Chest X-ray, AP view. Patient: 49 years old, sex M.
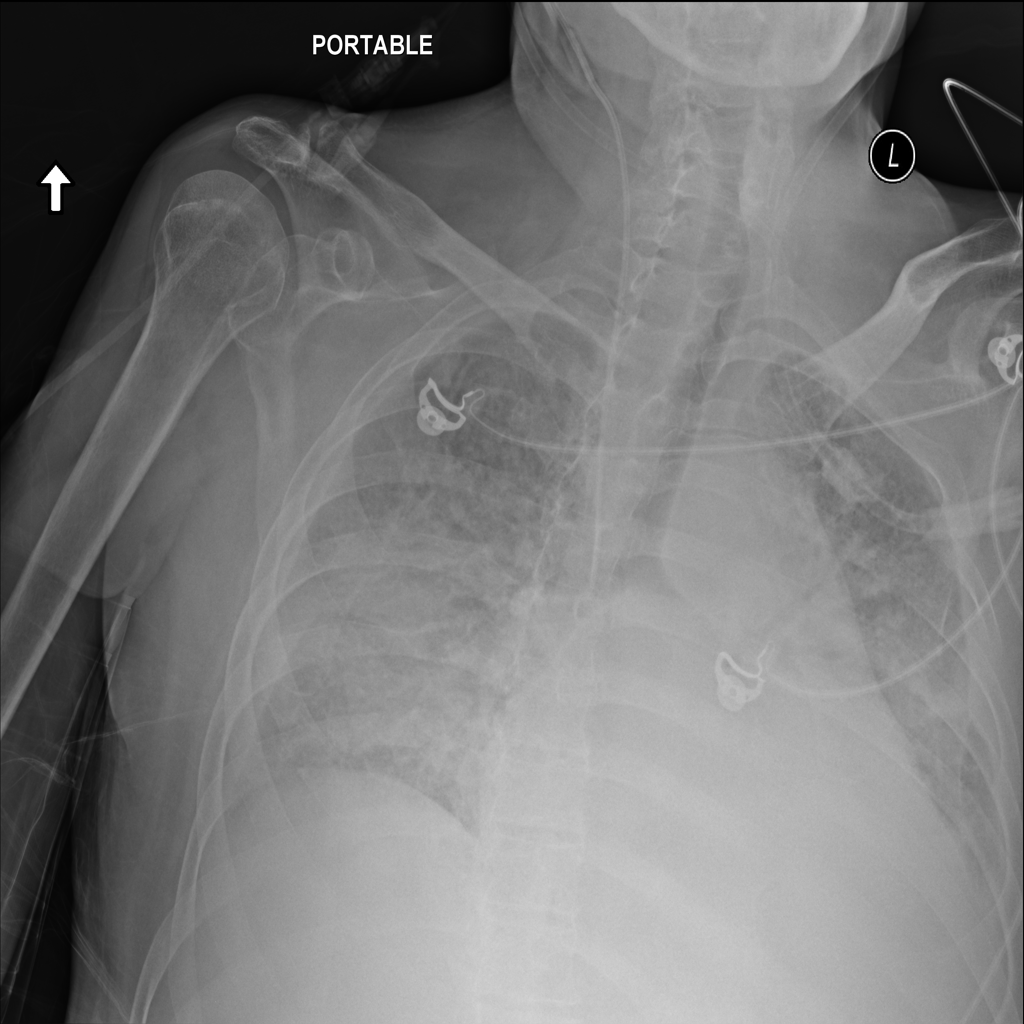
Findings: Edema, Effusion